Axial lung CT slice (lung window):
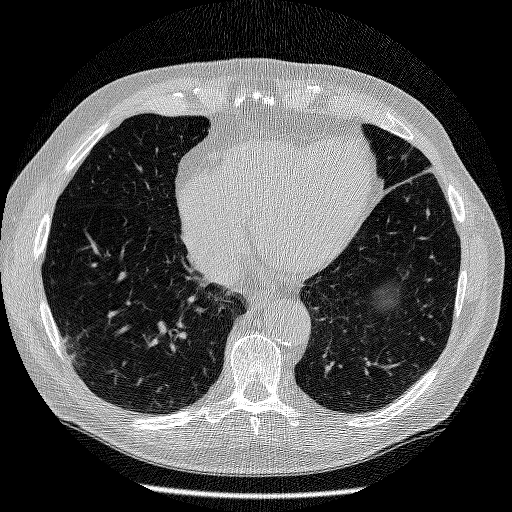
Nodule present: no